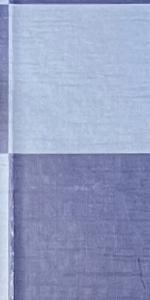
Label: Empty